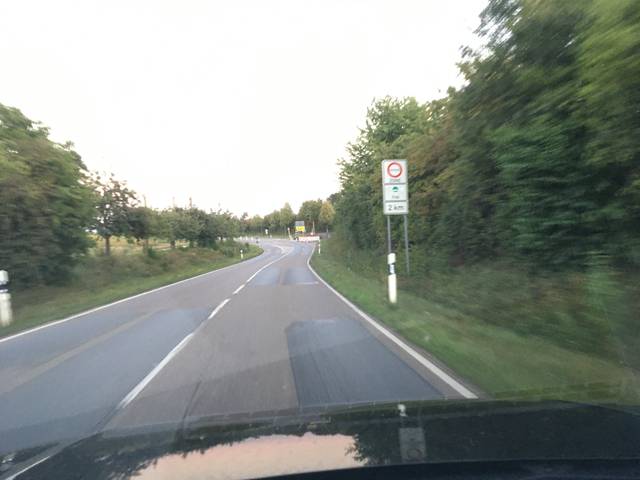
Region: Germany
Coordinates: 49.113, 9.139